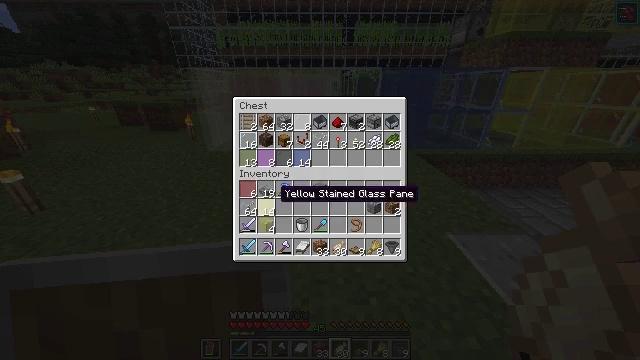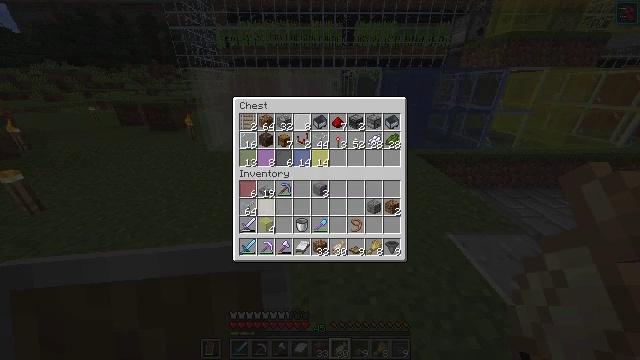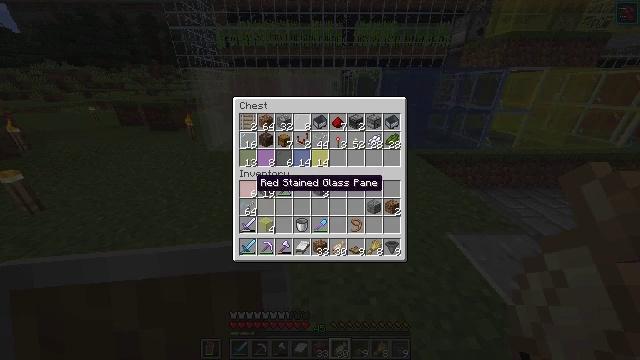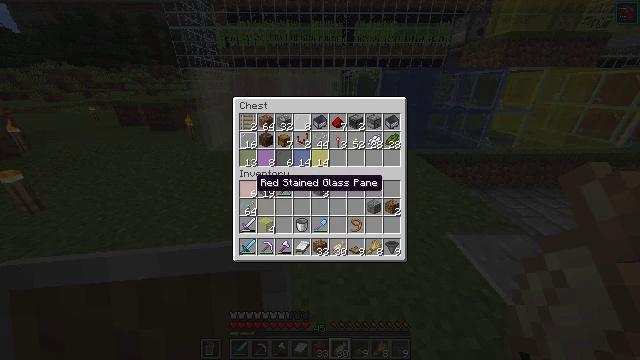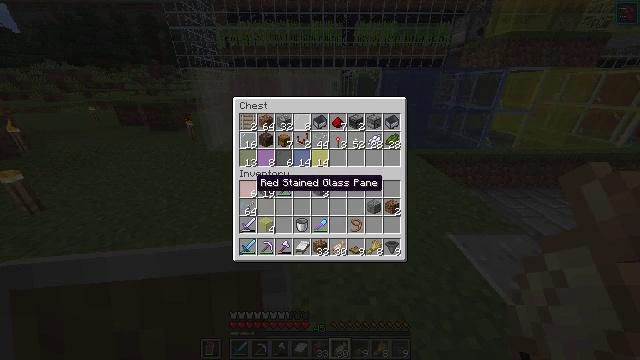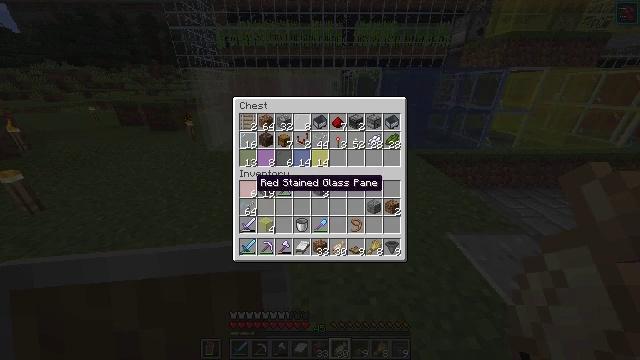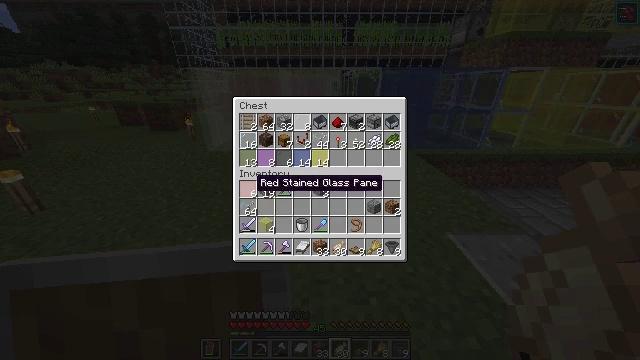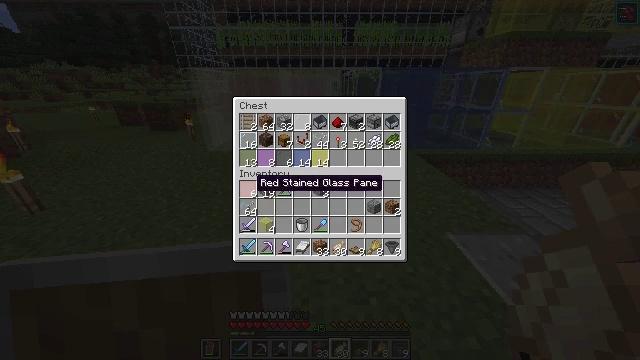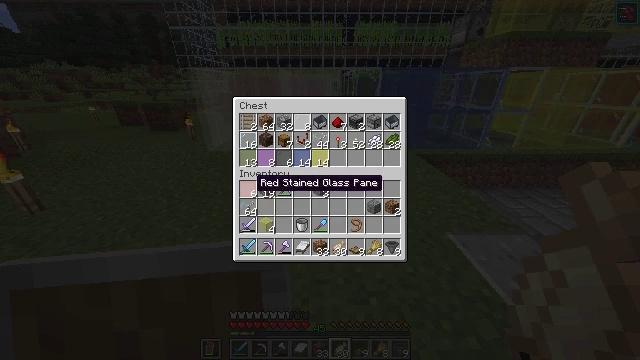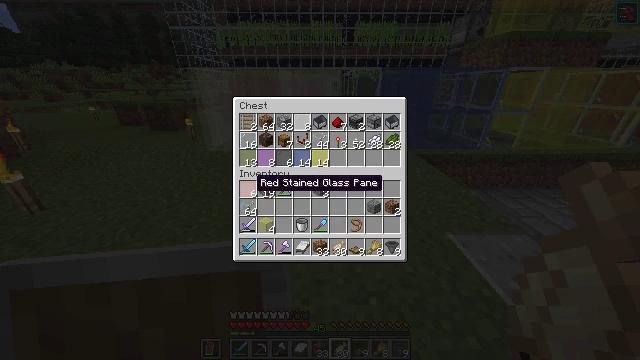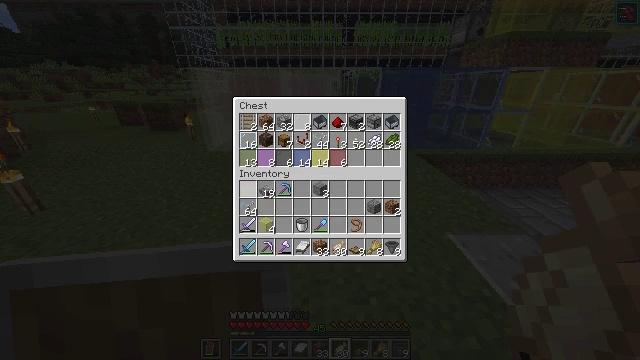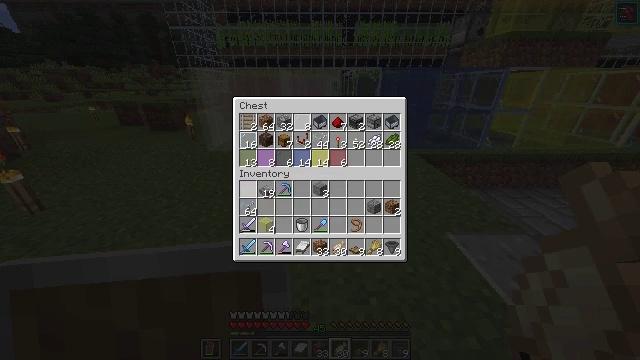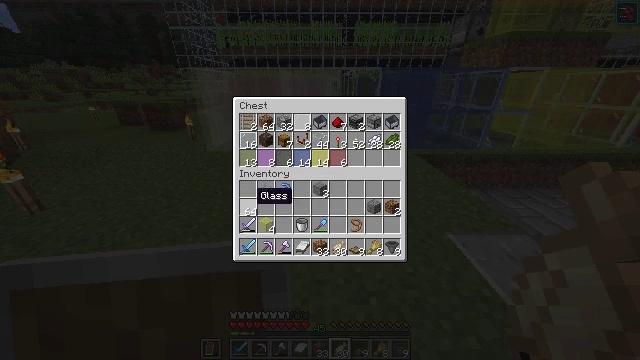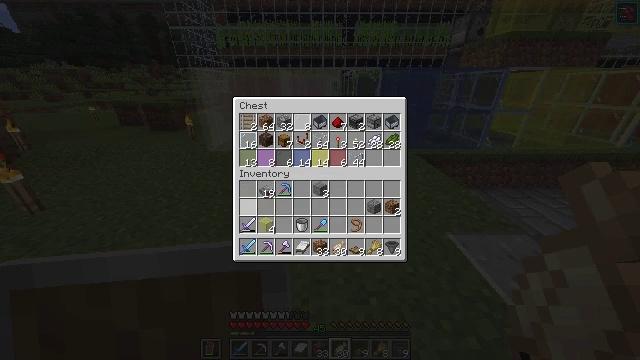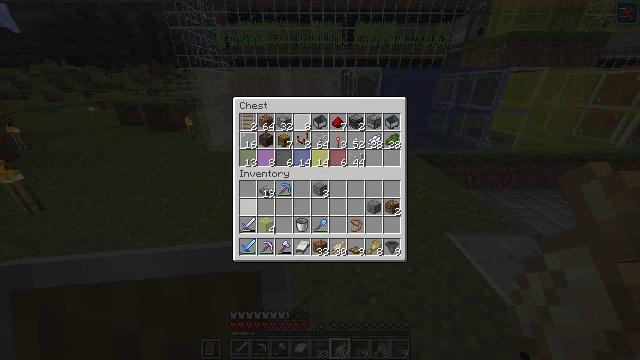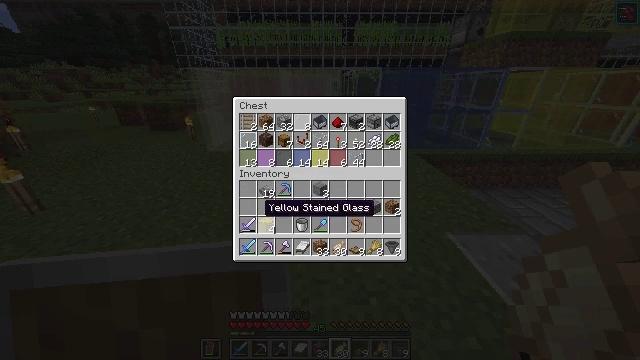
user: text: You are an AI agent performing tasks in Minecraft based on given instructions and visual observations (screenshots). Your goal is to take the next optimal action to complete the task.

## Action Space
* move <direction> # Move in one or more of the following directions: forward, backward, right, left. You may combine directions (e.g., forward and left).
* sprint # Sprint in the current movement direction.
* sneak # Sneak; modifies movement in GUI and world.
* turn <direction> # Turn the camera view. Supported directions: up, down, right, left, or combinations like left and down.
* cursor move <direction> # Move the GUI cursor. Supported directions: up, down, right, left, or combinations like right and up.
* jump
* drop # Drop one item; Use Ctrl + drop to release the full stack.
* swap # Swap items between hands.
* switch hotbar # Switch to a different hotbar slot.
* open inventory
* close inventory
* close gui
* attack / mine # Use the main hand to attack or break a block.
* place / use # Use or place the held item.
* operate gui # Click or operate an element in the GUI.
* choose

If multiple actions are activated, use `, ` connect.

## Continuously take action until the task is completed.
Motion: motion action
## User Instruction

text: Drop a bucket.
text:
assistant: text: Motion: sneak, choose, open gui
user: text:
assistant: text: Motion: sneak, cursor move left and up, choose
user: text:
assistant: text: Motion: sneak, choose
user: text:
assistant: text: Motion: sneak, choose
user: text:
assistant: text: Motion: sneak
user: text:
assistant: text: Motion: sneak
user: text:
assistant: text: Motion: sneak
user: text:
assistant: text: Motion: sneak
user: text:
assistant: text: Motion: sneak
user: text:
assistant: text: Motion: sneak, choose
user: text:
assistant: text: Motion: sneak
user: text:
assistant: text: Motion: sneak, cursor move down
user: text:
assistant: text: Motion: sneak, choose
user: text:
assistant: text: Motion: sneak, choose
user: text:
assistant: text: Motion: sneak, cursor move down
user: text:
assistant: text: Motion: sneak
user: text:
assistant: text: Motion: sneak
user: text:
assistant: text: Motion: sneak
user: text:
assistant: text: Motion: sneak
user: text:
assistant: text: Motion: sneak, choose
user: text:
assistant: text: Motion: sneak, choose
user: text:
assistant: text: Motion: sneak
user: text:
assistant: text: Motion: sneak, cursor move right
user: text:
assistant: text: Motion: sneak
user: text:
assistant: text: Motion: sneak
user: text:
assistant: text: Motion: sneak
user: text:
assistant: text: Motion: no_op
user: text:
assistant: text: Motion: no_op
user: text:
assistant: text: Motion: no_op
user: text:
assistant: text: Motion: no_op